Question: I'm trying to fill the border of a circle, depending on a variable, like so:

I found <URL> but it's not what I want. I want the outer border to fill from bottom-up, on both sides of circle.
Here's the code that I have:
'''
var completion = '5%';
drawcircle("js-raphael-completion", completion);
function drawcircle(div, rate) {
var archtype = Raphael(document.getElementsByClassName(div)[0], "90%", "90%");
archtype.customAttributes.arc = function (xloc, yloc, value, total, R) {
var alpha = 360 / total * value,
a = (90 - alpha) * Math.PI / 180,
x = xloc + R * Math.cos(a),
y = yloc - R * Math.sin(a),
path;
if (total == value) {
path = [
["M", xloc, yloc - R],
["A", R, R, 0, 1, 1, xloc - 0.01, yloc - R]
];
} else {
path = [
["M", xloc, yloc - R],
["A", R, R, 0, +(alpha > 180), 1, x, y]
];
}
return {
path: path
};
};
// inner ring
var circle = archtype.circle("50%", "50%", "40%").attr({
"stroke": "#2787d3",
"stroke-width": 1
});
// text
var text = archtype.text("95%", "50%", rate).attr({
'font-size': 14, 'font-family': 'Avenir',
"fill": "#2787d3"
});
// outer ring (filling)
var my_arc = archtype.path().attr({
"stroke": "#2787d3",
"stroke-width": 10,
arc: [100, 100, 0, 100, 50]
});
// animation of outer ring
my_arc.animate({
arc: [100, 100, 100, 100, 50]
}, 1000);
}
'''
See the demo: <URL>
Currently, because I'm not using percentages for the outer ring (filling), it's not centred with the border circle (inner).
Another issue I have is with the number "5%". It needs to follow the outer ring (filling) as it fills up from bottom to top...
Any ideas? Thanks.
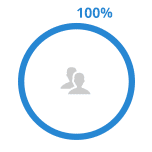
Answer: It looks like Raphael doesn't have such a settings for stroke ending. So another approach to this would be to have two arcs and fill the space between them to simulate the stroke.
That involves a little more geometry :) but this should work:
'''
var completion = '5%';
drawcircle("js-raphael-completion", completion);
// JSFiddle needs not onload
// window.onload = function () {
// drawcircle("js-raphael-completion", completion);
// };
function drawcircle(div, rate) {
var archtype = Raphael(document.getElementsByClassName(div)[0], "90%", "90%");
archtype.customAttributes.arc = function (xloc, yloc, value, total, R,lineWidth) {
var alpha = 360 / total * value,
a = value / total * Math.PI,
w = R * Math.sin(a),
h = R * Math.cos(a),
gamma = Math.asin(R / (R + lineWidth) * Math.sin(Math.PI / 2 + a)),
beta = Math.PI/2 - a - gamma,
xOffset = (R + lineWidth) * Math.sin(beta) / Math.sin(Math.PI / 2 + a),
x = xloc - R * Math.sin(a),
y = yloc + R * Math.cos(a),
path;
if (Math.abs(a - Math.PI/2) < 0.0001) {
xOffset = lineWidth;
}
if (total == value) {
path = [
["M", x, y],
["A", R , R , 1, 1, 1, x - 0.01, y],
["L", x - 0.01,y-lineWidth],
["A", R + lineWidth, R + lineWidth, 1, 1, 0, x, y - lineWidth],
["Z"]
/*
["M", xloc, yloc - R],
["A", R, R, 0, 1, 1, xloc - 0.01, yloc - R]
*/
];
} else {
path = [
["M", x, y],
["A", R , R , 0, +(alpha > 180), 0, x + 2 * w, y],
["L", x+ 2 * w + xOffset,y],
["A", R + lineWidth, R + lineWidth, 0 , +(alpha > 180) , 1, x - xOffset, y],
["Z"]
];
}
return {
path: path
};
};
// inner ring
var circle = archtype.circle(100, 100, 50).attr({
"stroke": "#2787d3",
"stroke-width": 3
});
// text
var text = archtype.text("95%", "50%", rate).attr({
'font-size': 14,
'font-family': 'Avenir',
"fill": "#2787d3"
});
// outer ring (filling)
var my_arc = archtype.path().attr({
"stroke": "#FF0000",
"fill": "#2787d3",
"stroke-width" : 0,
arc: [100, 100, 0, 100, 51,10]
});
// animation of outer ring
my_arc.animate({
arc: [100, 100, 100, 100, 51,10]
}, 1000);
}
'''
See <URL>